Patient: sex M, age 19
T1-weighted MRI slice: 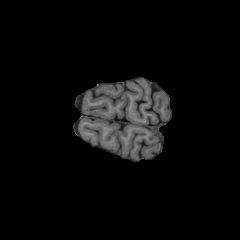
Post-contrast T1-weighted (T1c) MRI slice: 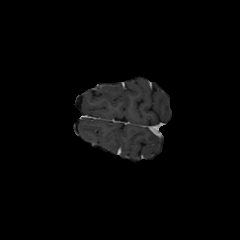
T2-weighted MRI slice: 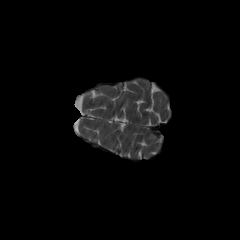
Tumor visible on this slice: no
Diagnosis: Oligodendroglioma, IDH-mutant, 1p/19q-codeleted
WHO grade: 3